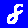
Digit: 8